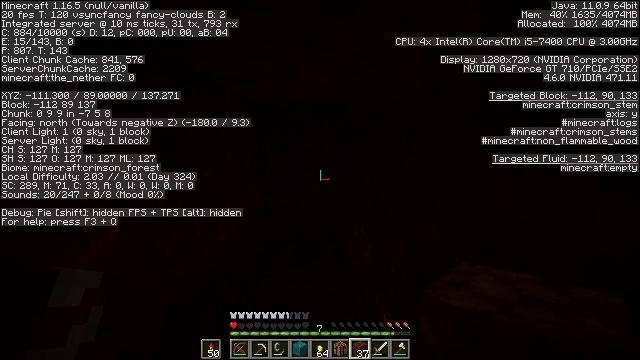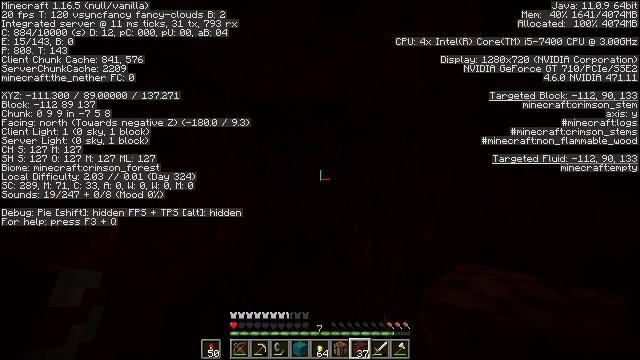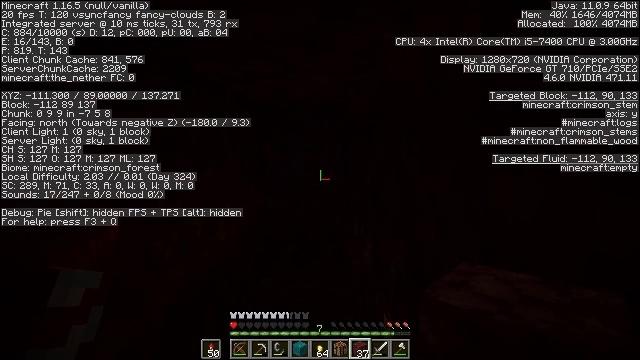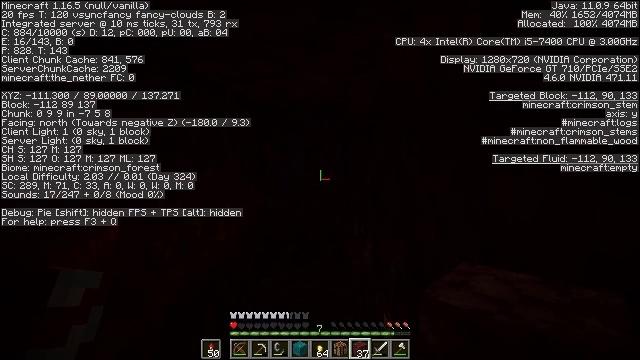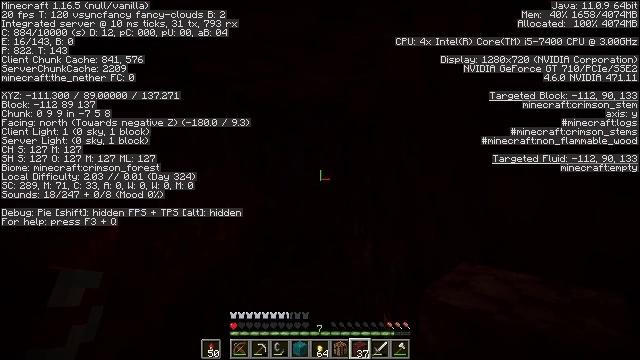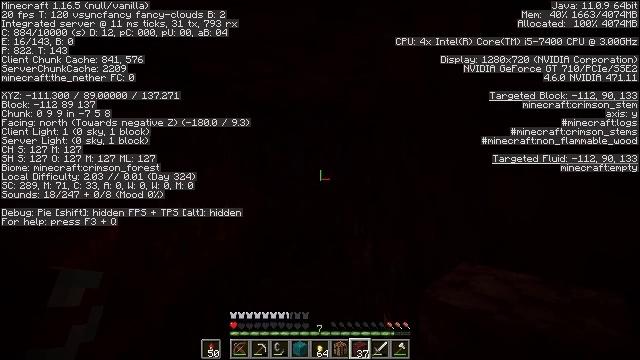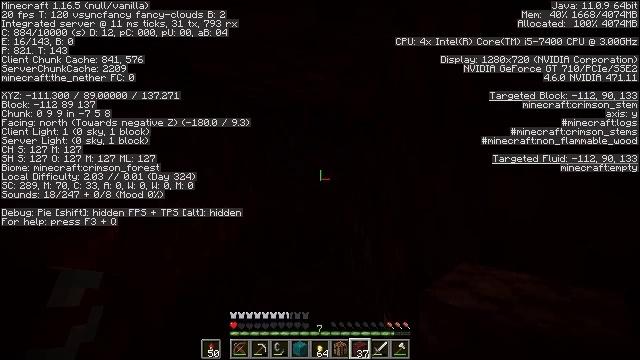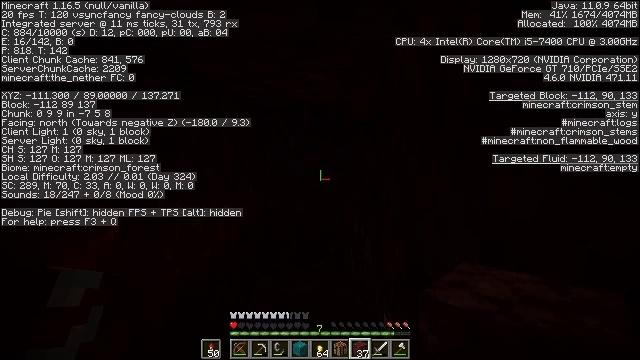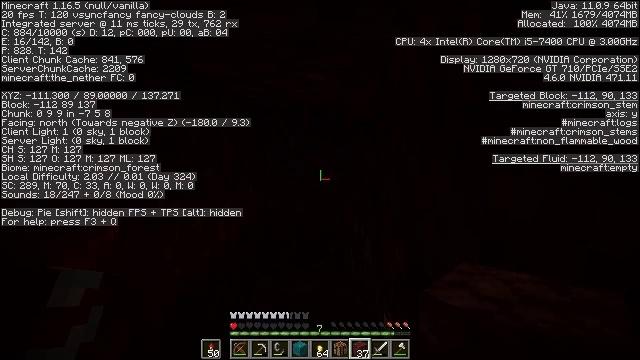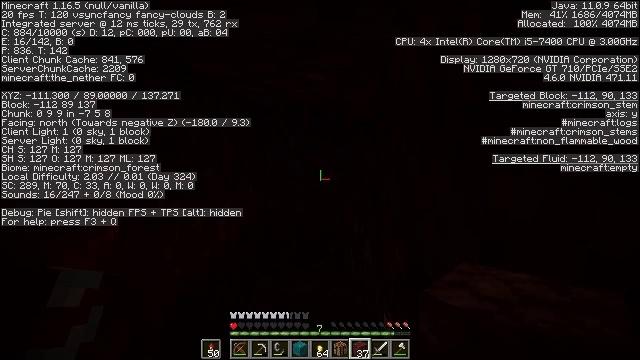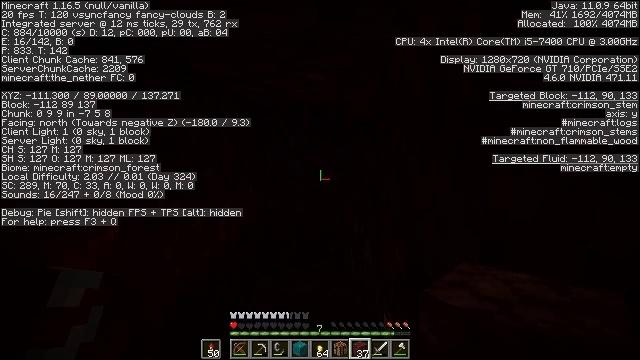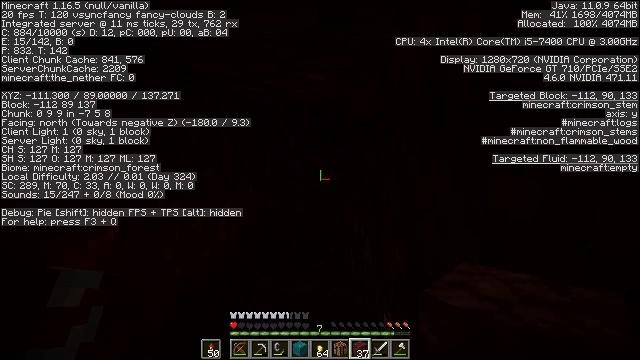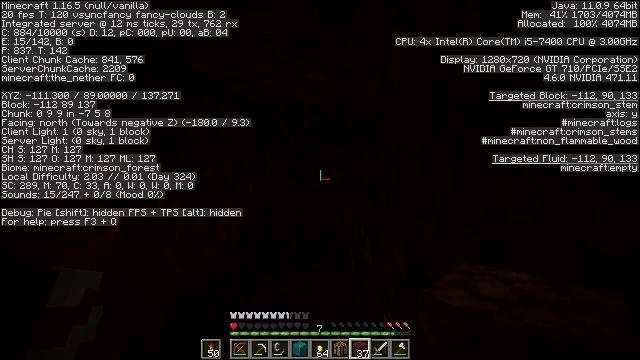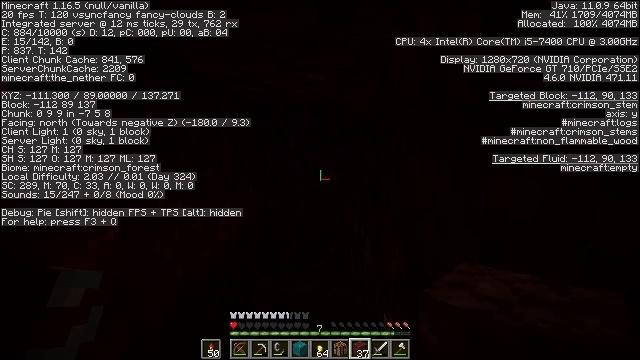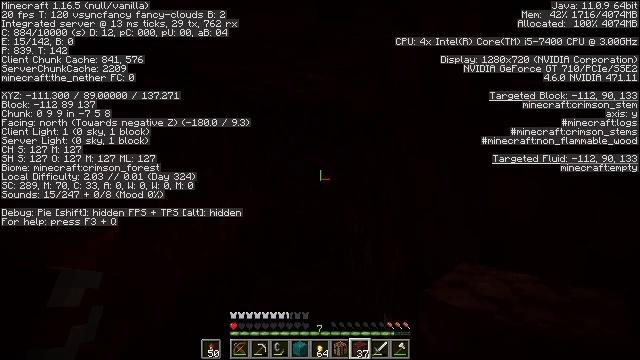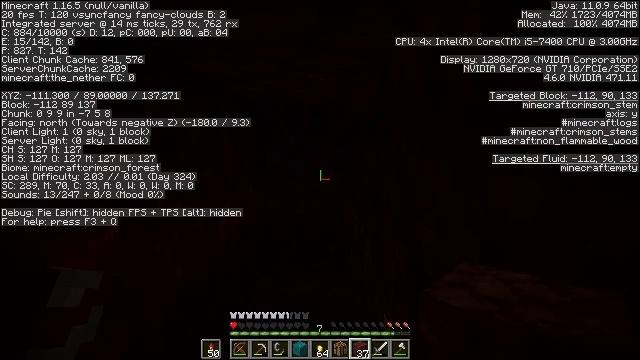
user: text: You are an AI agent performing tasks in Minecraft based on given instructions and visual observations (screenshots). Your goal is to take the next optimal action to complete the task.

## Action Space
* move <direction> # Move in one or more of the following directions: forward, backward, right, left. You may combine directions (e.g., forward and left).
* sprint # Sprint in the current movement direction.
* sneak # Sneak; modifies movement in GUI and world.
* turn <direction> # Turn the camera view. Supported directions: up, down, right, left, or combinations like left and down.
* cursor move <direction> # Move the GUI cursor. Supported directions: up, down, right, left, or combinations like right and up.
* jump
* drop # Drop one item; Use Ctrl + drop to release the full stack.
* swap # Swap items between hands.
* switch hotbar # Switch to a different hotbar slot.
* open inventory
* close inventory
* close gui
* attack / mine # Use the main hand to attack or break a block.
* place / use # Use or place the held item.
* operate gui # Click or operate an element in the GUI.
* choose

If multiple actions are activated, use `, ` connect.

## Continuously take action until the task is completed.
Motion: motion action
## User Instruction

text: Harvest crimson stem blocks.
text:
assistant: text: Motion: no_op
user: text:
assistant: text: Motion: no_op
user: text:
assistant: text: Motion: no_op
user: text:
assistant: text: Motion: no_op
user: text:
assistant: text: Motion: no_op
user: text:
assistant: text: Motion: no_op
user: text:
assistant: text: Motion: no_op
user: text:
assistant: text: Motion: no_op
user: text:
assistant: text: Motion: no_op
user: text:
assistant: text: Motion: no_op
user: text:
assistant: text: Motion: no_op
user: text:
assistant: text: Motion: no_op
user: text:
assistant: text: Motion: no_op
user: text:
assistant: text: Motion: no_op
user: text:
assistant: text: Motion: no_op
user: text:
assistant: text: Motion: no_op
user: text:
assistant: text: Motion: no_op
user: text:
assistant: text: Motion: no_op
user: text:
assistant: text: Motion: no_op
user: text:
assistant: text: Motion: no_op
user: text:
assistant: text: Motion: no_op
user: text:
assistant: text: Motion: no_op
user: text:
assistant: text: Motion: no_op
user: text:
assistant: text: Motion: no_op
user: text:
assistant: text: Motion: no_op
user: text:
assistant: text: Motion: no_op
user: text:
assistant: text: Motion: no_op
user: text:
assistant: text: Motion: no_op
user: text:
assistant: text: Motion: no_op
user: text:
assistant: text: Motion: no_op